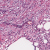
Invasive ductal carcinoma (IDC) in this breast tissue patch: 1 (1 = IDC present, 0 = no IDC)